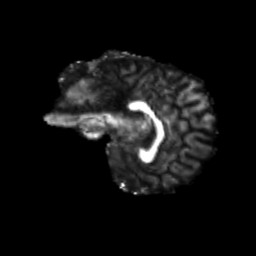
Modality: FA
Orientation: sagittal
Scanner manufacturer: siemens
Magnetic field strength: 3 T
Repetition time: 9.2 s
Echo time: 0.084 s